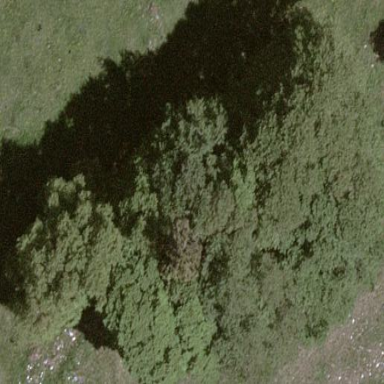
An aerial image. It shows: Forest area.